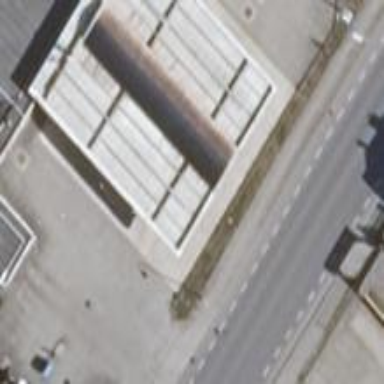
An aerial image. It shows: View of roof of building.